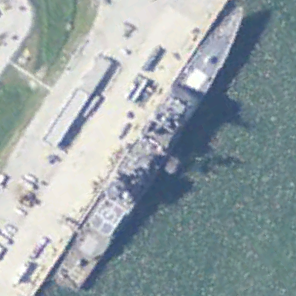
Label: cruiser